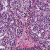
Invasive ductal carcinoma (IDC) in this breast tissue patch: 1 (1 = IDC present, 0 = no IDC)